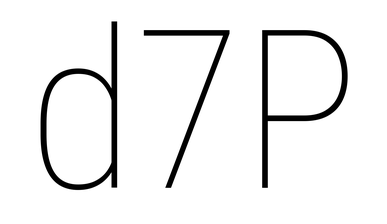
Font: Roboto_Condensed_Thin